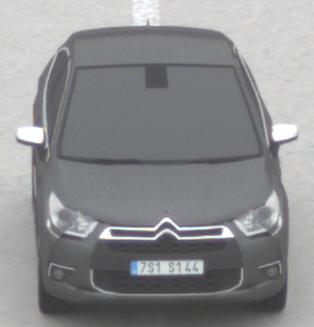
Make: Citroen
Model: DS 4 VTi 120
Detailed model: DS 4
Model produced from: 2011/05
Model produced until: 2015/01
Doors: 5
Color: gray
Road condition: dry road
Daytime: midday
Contrast: low contrast